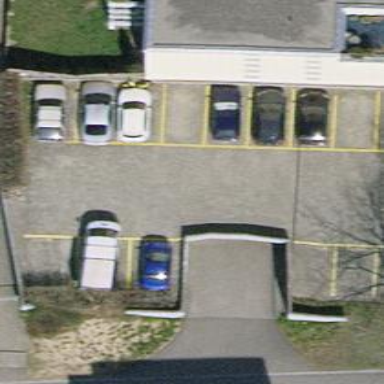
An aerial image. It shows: Road serving as parking aisle.